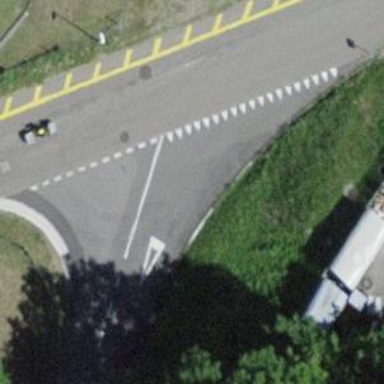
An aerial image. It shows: Road with "give way" sign.